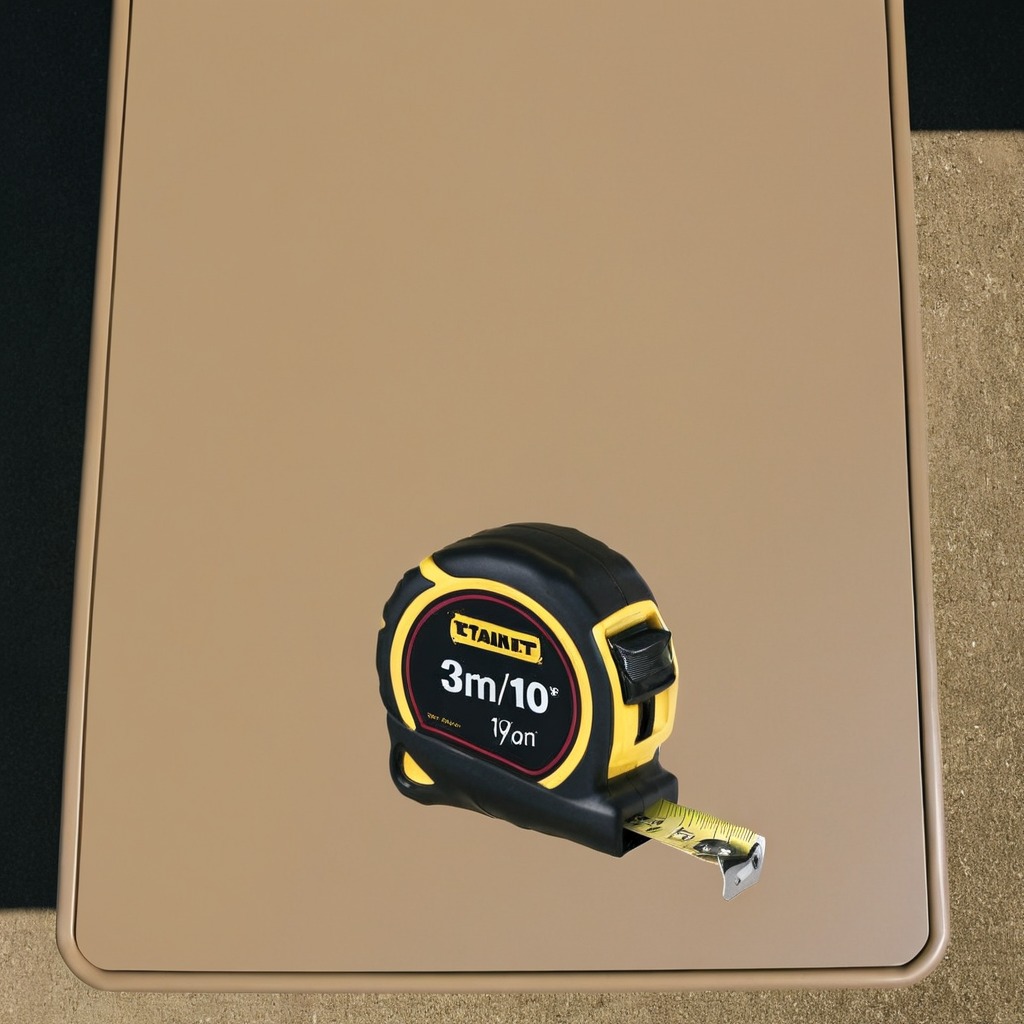
A measuring tape is lying on a clean utility table in a temporary outdoor tool station afternoon light present textured surface.